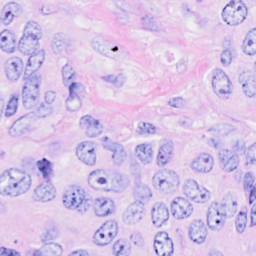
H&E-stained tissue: Breast